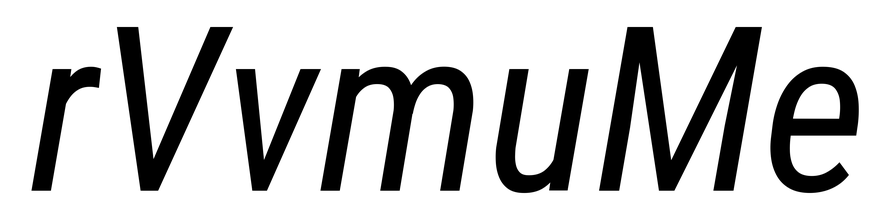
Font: Roboto-Italic_Condensed_Italic